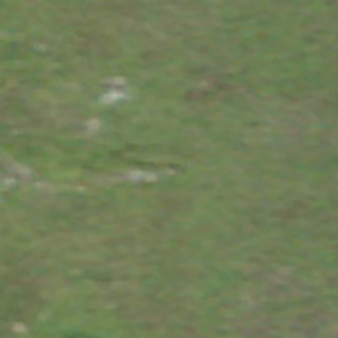
Label: other